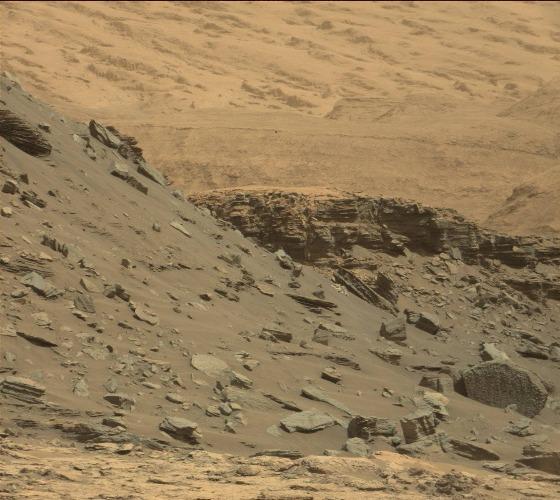
Terrain classes present: Bedrock, Gravel / Sand / Soil, Rock, Shadow